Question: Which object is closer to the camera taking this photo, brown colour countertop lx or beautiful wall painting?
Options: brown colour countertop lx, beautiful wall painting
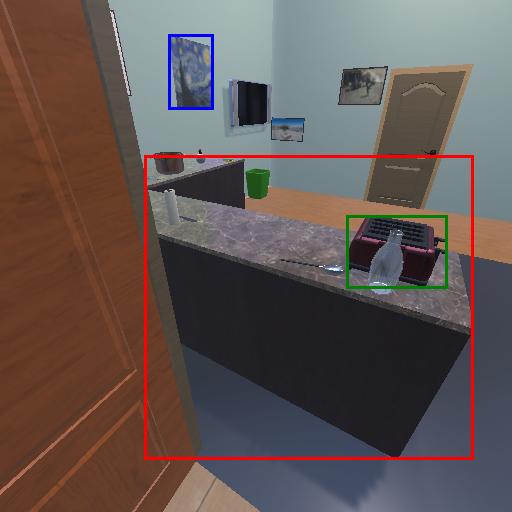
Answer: brown colour countertop lx